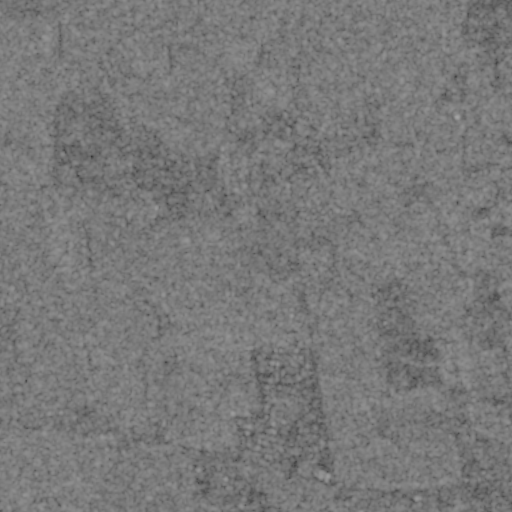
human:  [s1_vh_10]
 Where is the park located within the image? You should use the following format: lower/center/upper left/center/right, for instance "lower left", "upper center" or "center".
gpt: The park is located in the lower right of the image.
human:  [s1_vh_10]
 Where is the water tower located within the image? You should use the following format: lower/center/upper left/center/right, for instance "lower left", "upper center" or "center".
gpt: The water tower is located in the lower center of the image.
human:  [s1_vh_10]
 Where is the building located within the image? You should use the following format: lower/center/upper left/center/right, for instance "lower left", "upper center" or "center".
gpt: The building is located in the lower center of the image.
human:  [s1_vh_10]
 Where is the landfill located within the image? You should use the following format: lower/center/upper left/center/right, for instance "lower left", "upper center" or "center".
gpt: There is no landfill in the image.

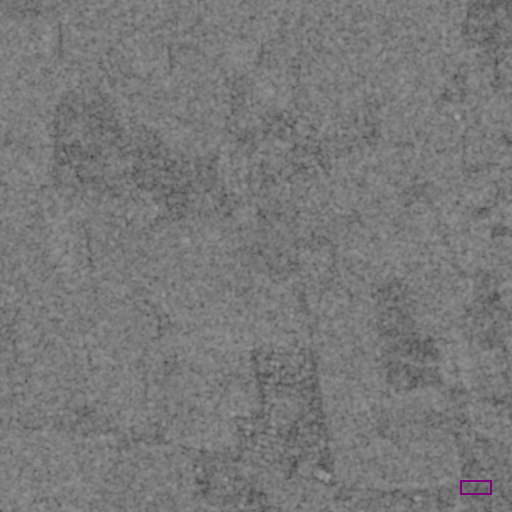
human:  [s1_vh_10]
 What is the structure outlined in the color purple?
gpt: The structure outlined in purple is a park.
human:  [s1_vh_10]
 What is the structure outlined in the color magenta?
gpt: There is no magenta outline.